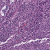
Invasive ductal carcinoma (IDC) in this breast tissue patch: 1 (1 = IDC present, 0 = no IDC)